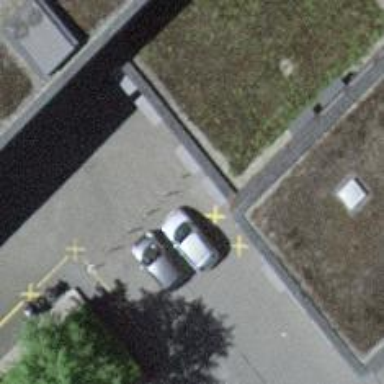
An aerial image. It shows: Bollard barrier.